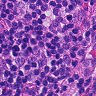
Metastatic tissue present: no